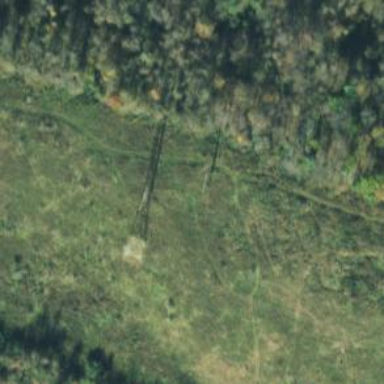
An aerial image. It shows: Lattice structure tower used for power transmission.